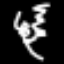
Label: squiggle